Interaction volume radius: 5 \u00c5
Interaction volume height: 15 \u00c5
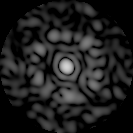
Disorder parameter: 0.7577